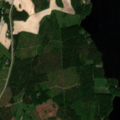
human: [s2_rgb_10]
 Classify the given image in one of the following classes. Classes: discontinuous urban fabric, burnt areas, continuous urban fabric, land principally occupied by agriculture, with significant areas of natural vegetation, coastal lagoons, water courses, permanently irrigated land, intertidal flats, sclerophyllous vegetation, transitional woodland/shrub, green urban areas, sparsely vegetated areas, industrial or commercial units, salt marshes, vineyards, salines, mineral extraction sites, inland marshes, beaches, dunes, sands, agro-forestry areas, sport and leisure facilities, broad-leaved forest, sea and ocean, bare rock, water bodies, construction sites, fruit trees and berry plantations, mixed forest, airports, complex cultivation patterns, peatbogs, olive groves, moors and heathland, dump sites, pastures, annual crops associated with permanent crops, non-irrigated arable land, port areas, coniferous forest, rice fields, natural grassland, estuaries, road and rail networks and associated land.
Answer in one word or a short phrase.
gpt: non-irrigated arable land, land principally occupied by agriculture, with significant areas of natural vegetation, mixed forest, water bodies